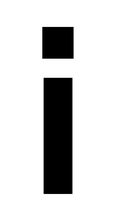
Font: InstrumentSans_SemiBold